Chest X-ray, AP view. Patient: 27 years old, sex M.
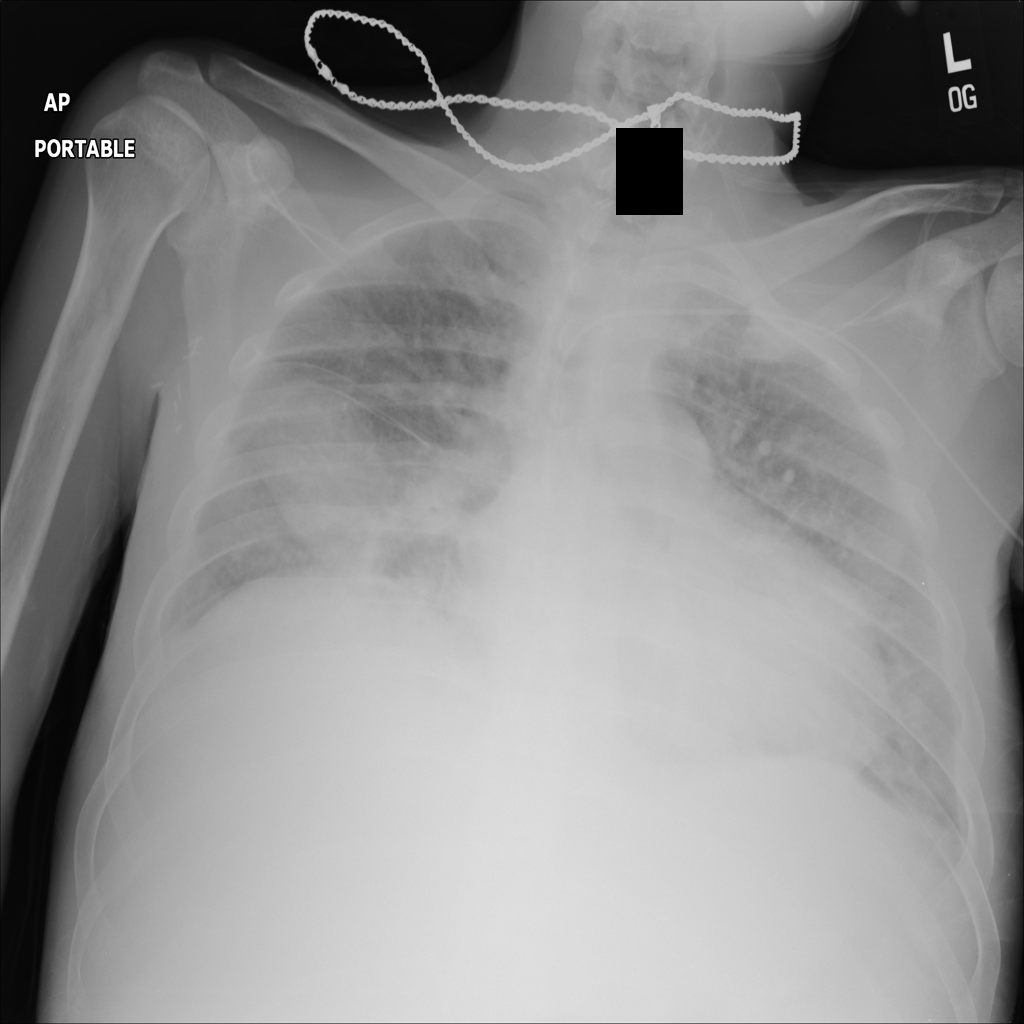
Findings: Infiltration